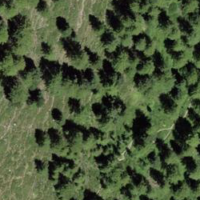
EUNIS habitat code: 41
Species observed at this site:
Vaccinium myrtillus
Vaccinium vitis-idaea